Question: I have added 2 FAB on my app (like Google Maps app, see screenshot below) and i was wondering if there is a specific distance to be respected between the 2 FAB (from a Google Design Pattern, docs, bible or whatever) or whether it is the developer who decides this distance between those buttons.

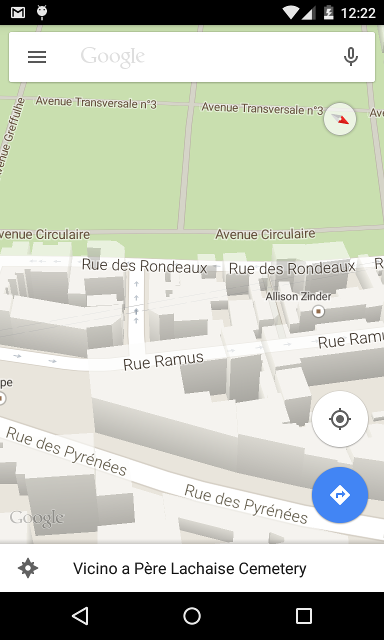
Answer: Looking at the Google developer documents on the <URL> there is no definitive answer for spacing between FAB's but it states that
> The floating action button should be placed 16dp min from the edge on mobile and 24dp min on tablet/desktop.
Knowing this you can space the buttons accordingly, using the the 16dp/24dp rule.
---
.
When I was working with the Google Play Editorial Board while preparing my app for feature, they specified that FAB's should be limited to one per screen. If you do need more than one maybe create a expanding menu. Something like this